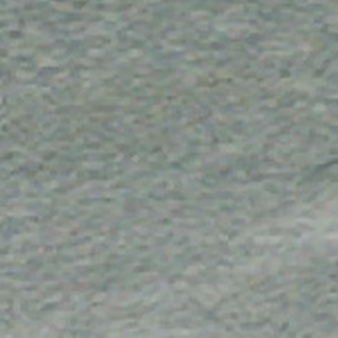
Label: other